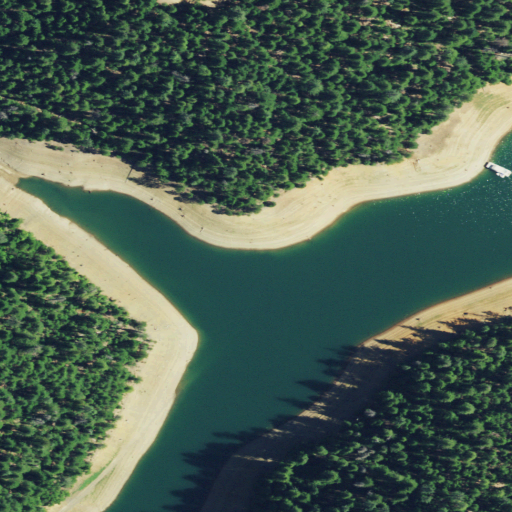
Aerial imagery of valley in California named Haylock Gulch containing evergreen forest, barren land, herbaceous wetlands, shrub, open development, low intensity development, and grassland